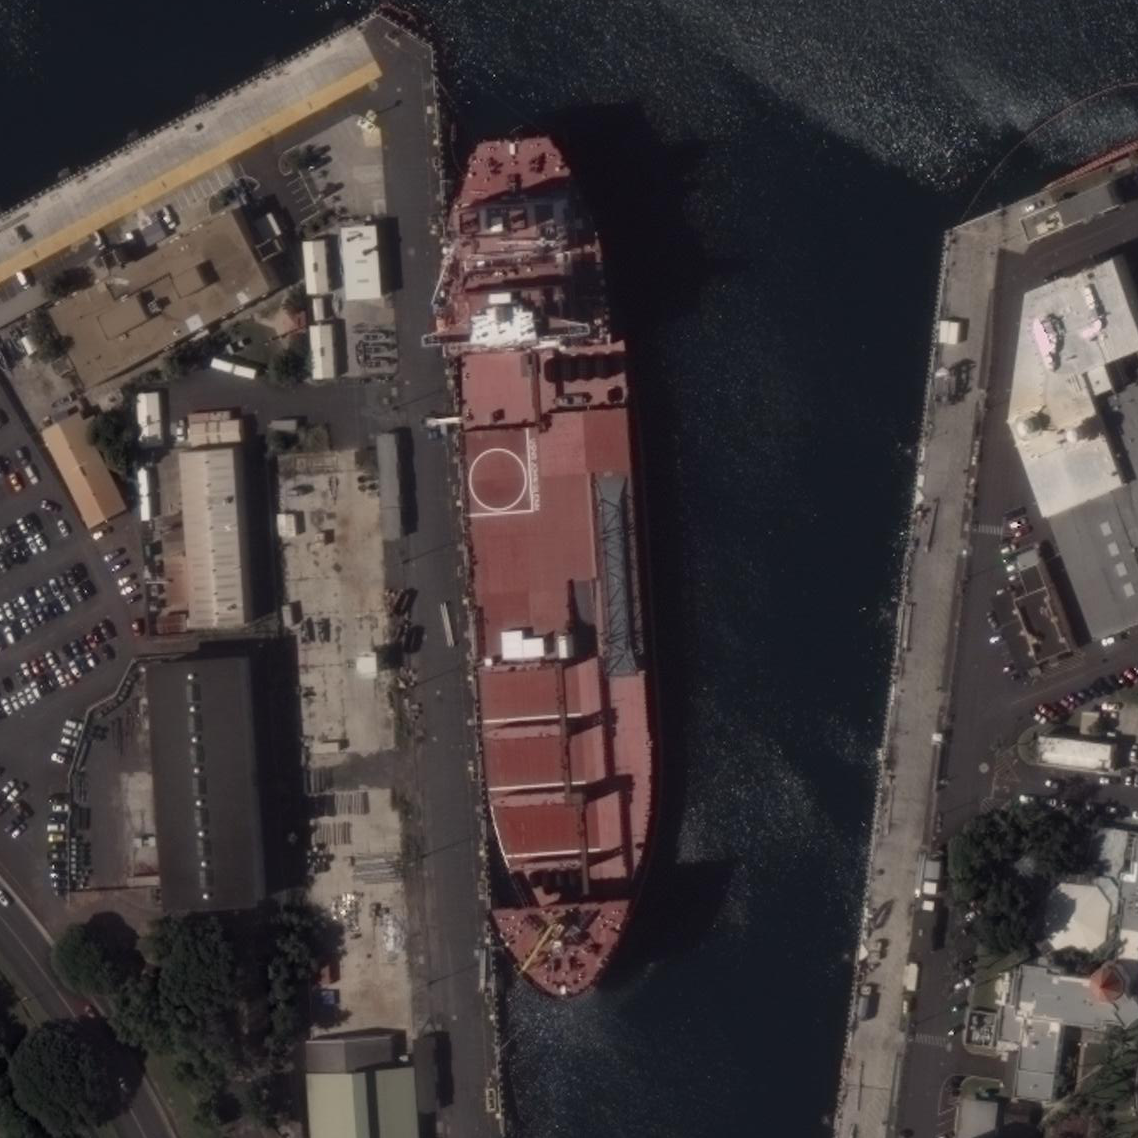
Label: Cargo_ship